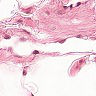
Metastatic tissue present: no